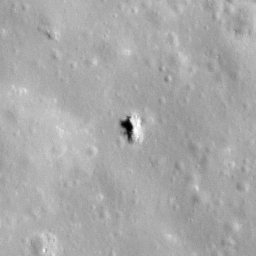
Pit: Adams B 1
Host crater: Adams B
Host type: impact_melt
Lunar coordinates: latitude -31.412, longitude 65.641